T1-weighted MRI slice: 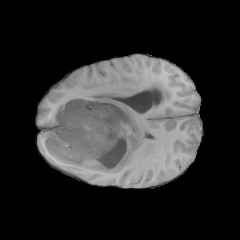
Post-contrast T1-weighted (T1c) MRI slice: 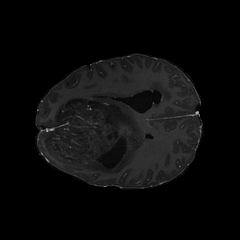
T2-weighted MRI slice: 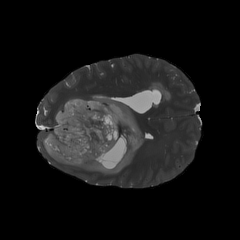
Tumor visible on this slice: yes